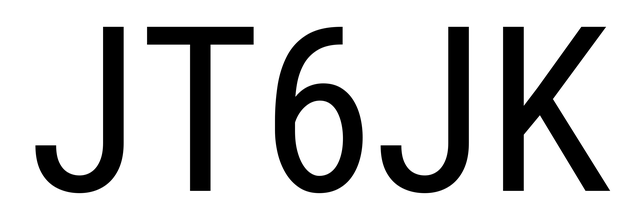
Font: Roboto_Condensed_Regular